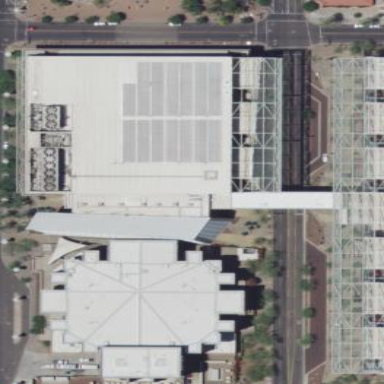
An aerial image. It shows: Conference center building.